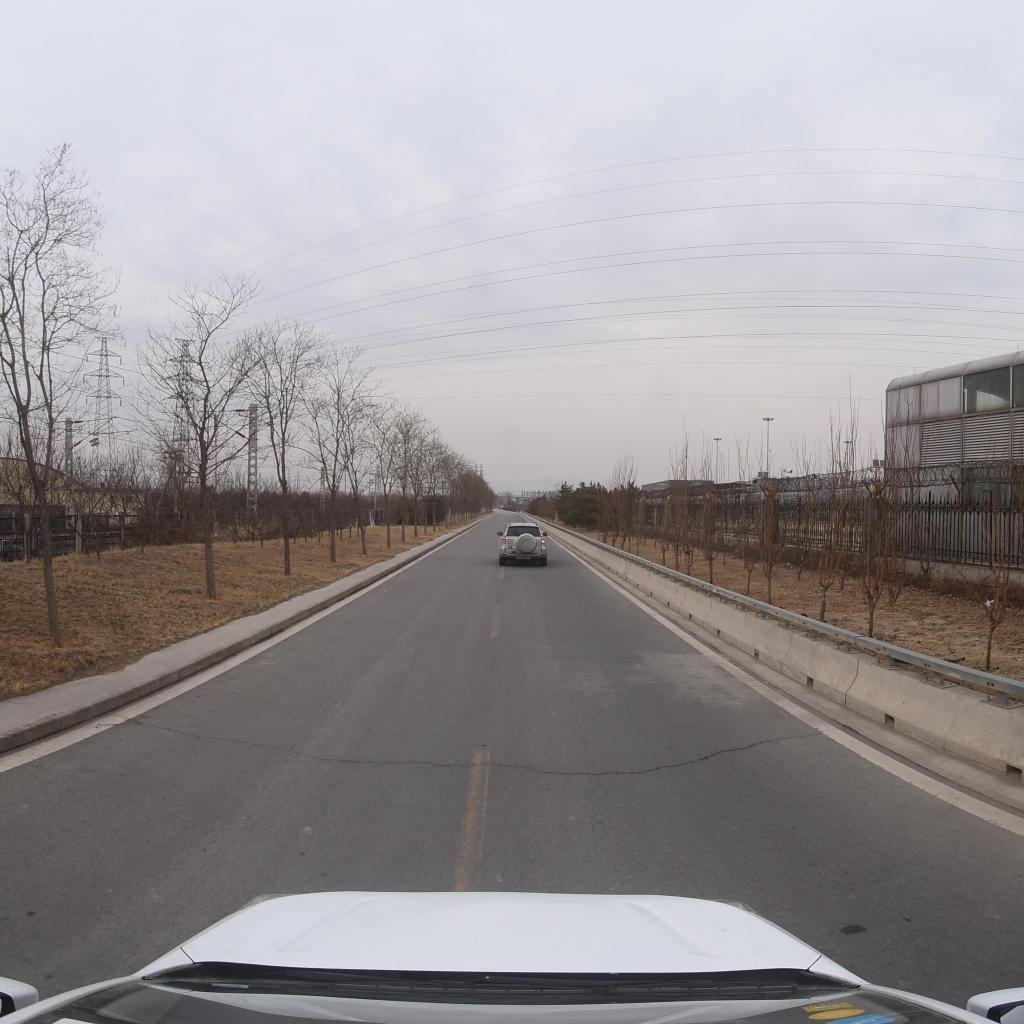
Region: Fengtai
Road damage annotations: transverse crack